Interaction volume radius: 10 \u00c5
Interaction volume height: 15 \u00c5
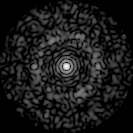
Disorder parameter: 0.8365